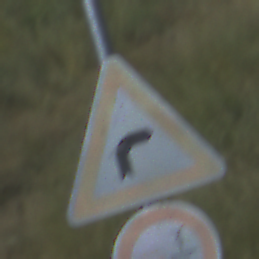
Verkehrszeichen: KurveRechts
Zusatzzeichen unten: VerbotUeberholenEinspurigeFahrzeuge
Umgebung: Outdoor, Nature
Tageszeit: Night
Wetter: PartlyCloudy
Licht: Natural
Jahreszeit: NotSpecified
Kontrast: HighContrast